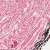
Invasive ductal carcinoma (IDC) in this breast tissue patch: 0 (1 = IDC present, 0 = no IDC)